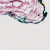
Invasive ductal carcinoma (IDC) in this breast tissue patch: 0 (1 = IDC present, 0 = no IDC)